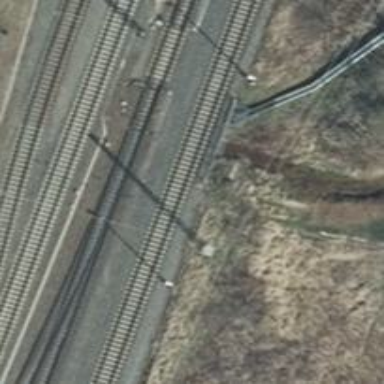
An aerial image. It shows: Bridge over electrified railway with contact lines.